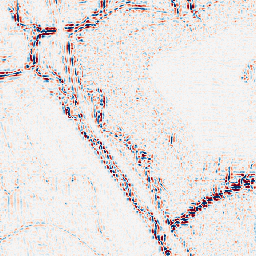
Category: wavelet
Decomposition family: wavelet_biorthogonal
Decomposition parameters: wavelet: bior2.4
level: 2
Upsampling method: bilinear
Upsampling parameters: scale: 8
Upsampling scale: 8